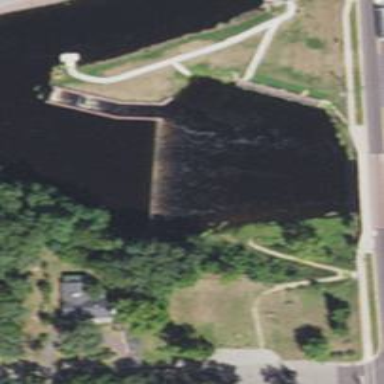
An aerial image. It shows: Dam across waterway.